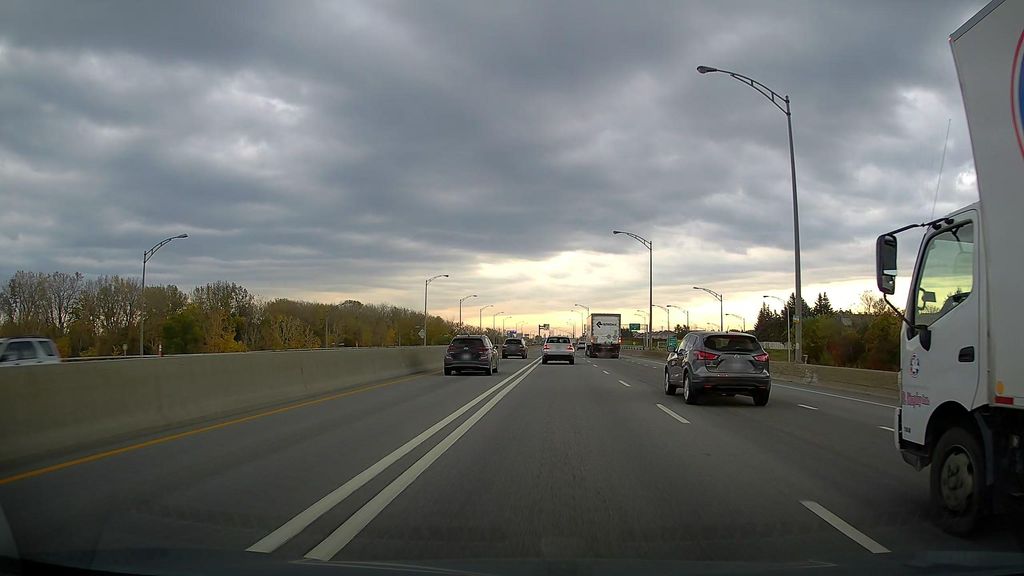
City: montreal